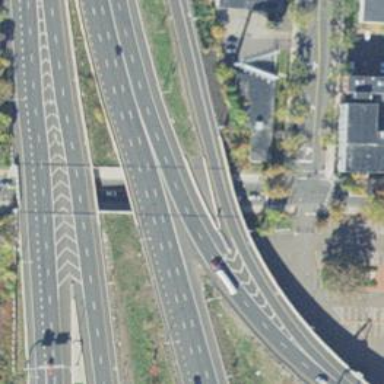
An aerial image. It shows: Motorway link.